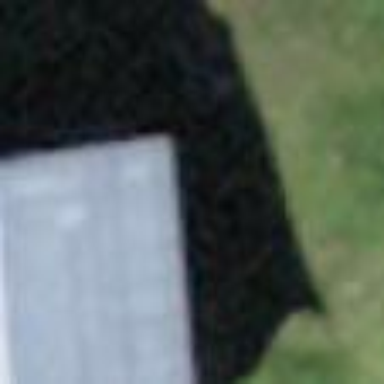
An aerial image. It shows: Shed building.